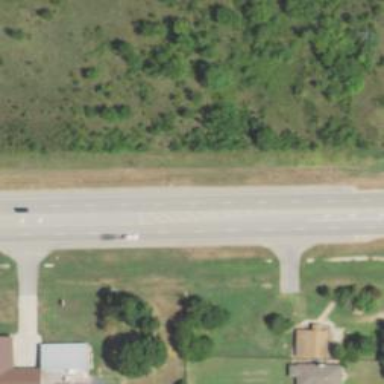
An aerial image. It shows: Trunk highway.